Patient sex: F
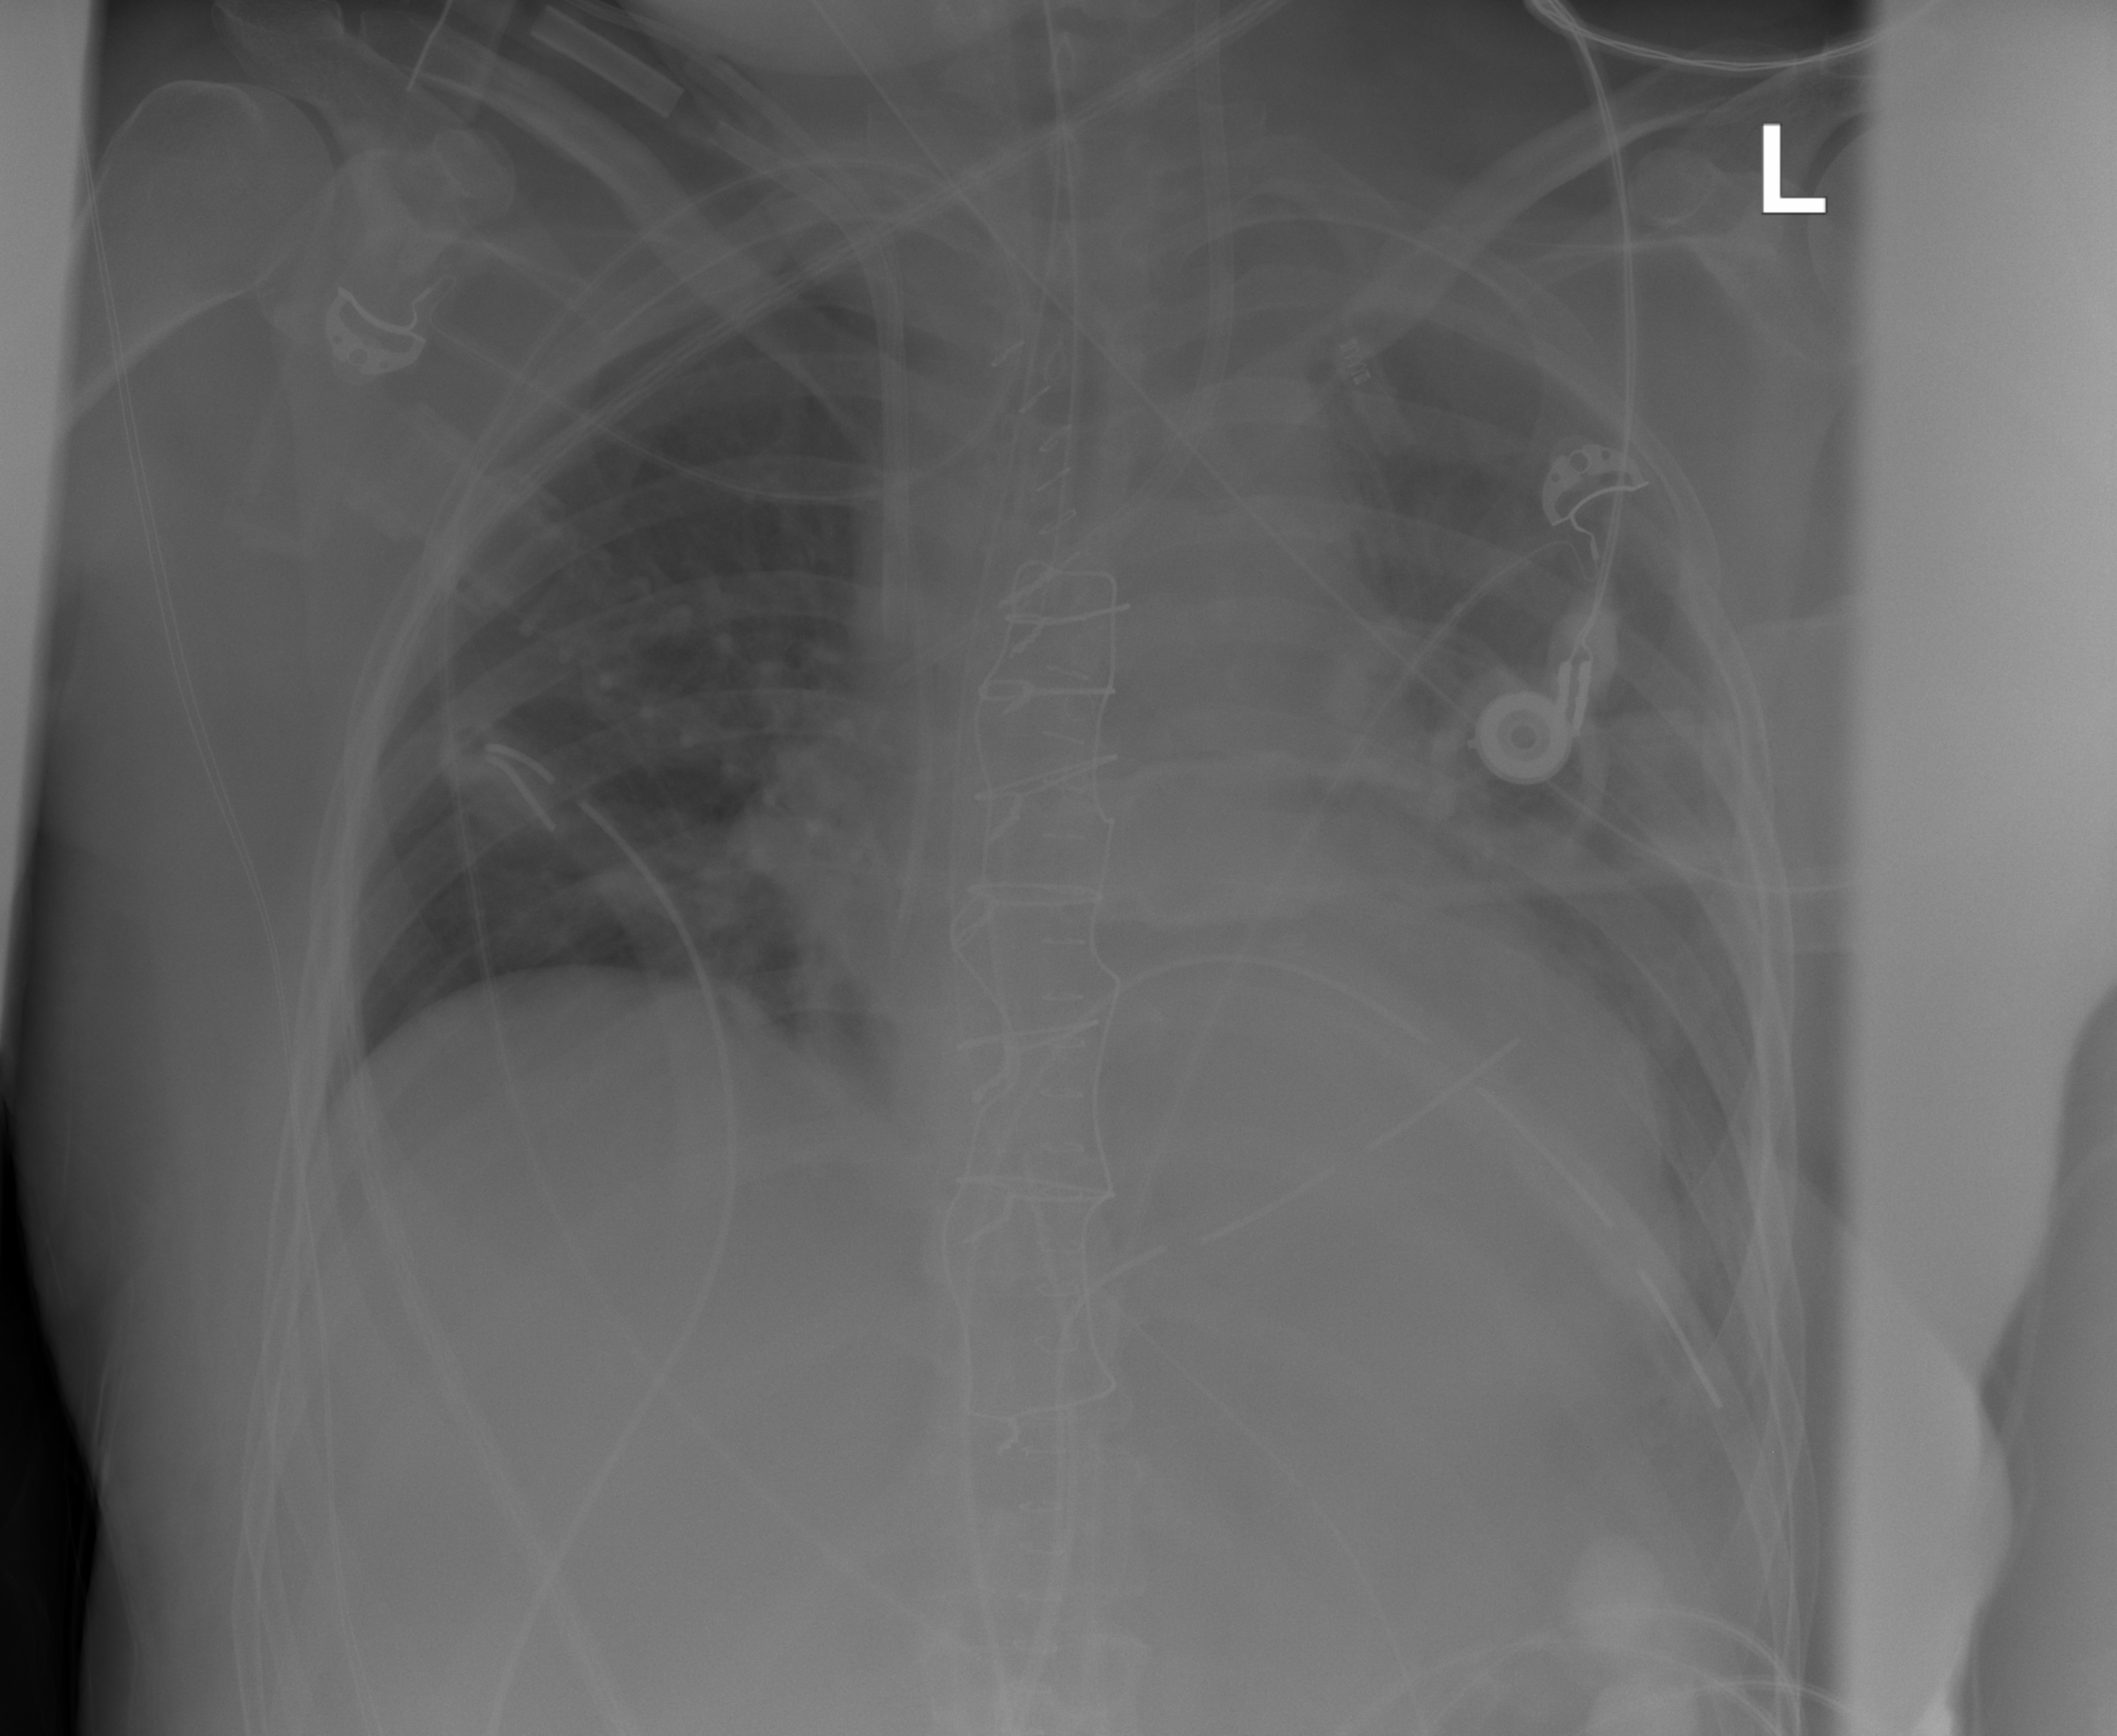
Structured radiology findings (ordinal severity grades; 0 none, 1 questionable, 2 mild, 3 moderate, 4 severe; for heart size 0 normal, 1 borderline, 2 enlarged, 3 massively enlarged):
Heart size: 2
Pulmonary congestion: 0
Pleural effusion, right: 0
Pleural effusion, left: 3
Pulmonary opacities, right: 0
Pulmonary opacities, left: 0
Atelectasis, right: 0
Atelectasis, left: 2